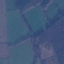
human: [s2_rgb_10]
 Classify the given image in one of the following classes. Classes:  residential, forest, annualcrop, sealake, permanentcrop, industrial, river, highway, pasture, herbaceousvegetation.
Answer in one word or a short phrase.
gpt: Pasture